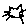
Label: cat